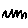
Label: zigzag